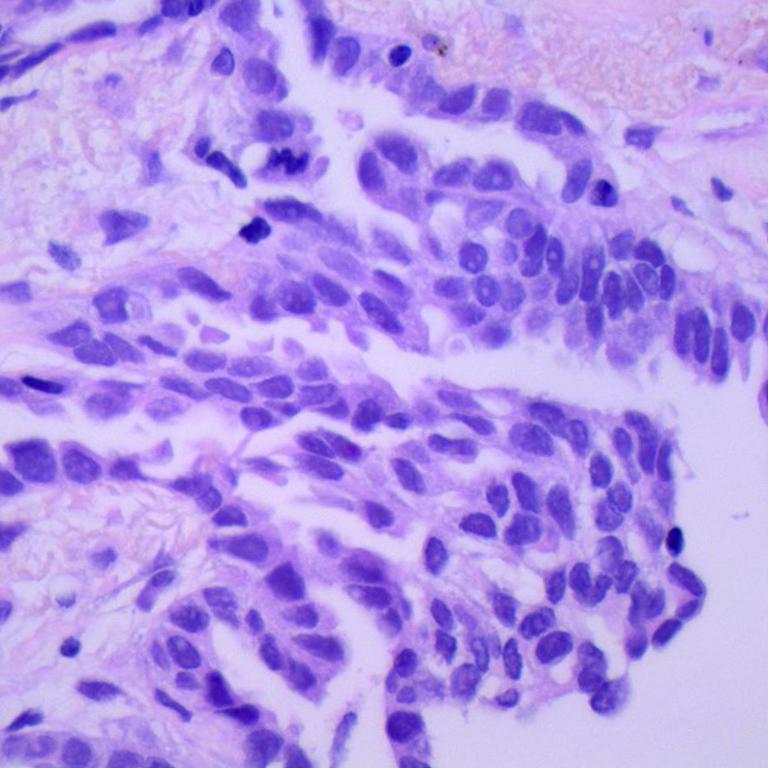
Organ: lung
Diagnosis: adenocarcinomas